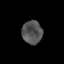
Tissue: prostate
Cell type: T cells
Senescence score: 0.2577
Nuclear area (px): 459
Mean DAPI intensity: 83.625